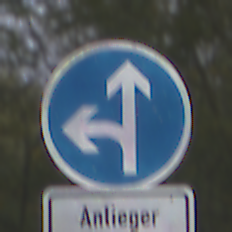
Verkehrszeichen: VorgeschriebeneFahrtrichtungGeradeausOderLinks
Zusatzzeichen unten: PersonengruppenFrei2
Umgebung: Outdoor, Urban
Tageszeit: MorningAfternoon
Wetter: PartlyCloudy
Licht: Natural
Jahreszeit: NotSpecified
Kontrast: LowContrast